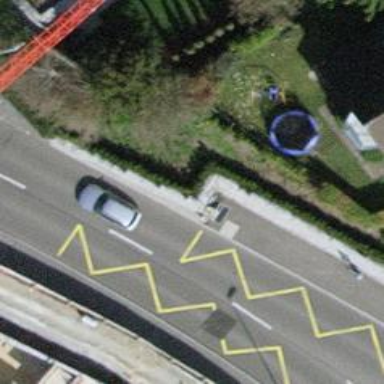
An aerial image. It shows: Platform for public transport on the road.